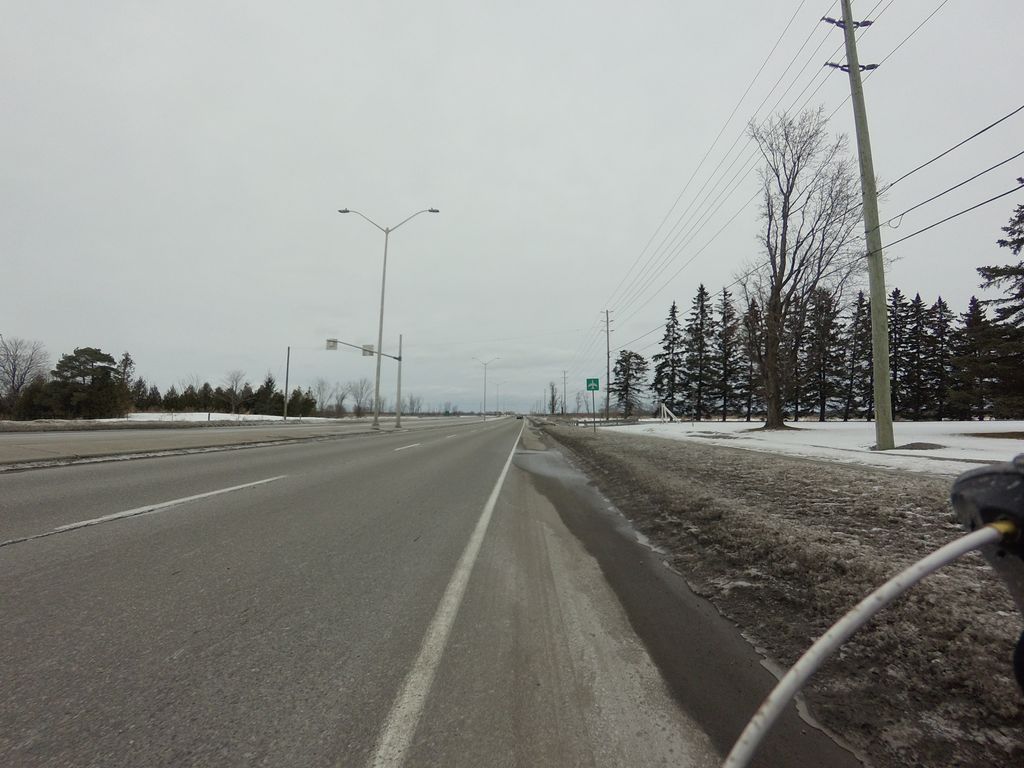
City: ottawa-gatineau